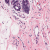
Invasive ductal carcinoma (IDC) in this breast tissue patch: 0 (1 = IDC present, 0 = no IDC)